Question: Please help me create a html section like below image. i have used div table and created basic structure. But i cannot able implement the vertical line across the centr image.As this is responsive page i cannot able to give fixed values.Please guide me on this
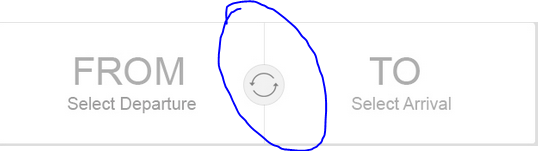
Answer: Assuming the icon is an image, you should know sizes in px, right?
Then, wrap everything inside a parent element, the icon and the table itself, like the example shown here.
'''
.parent {
position: relative;
}
.parent table {
width: 100%;
border-spacing: 0;
border-collapse: collapse;
}
.icon {
display: block;
position: absolute;
left: 50%;
top: 50%;
margin-left: -32px;
margin-top: -32px;
width: 64px;
height: 64px;
background: #e5e5e5
url(https://cdn4.iconfinder.com/data/icons/nature-and-ecology/128/Nature__Eco_water_reuse-64.png) no-repeat;
border-radius: 32px;
}
.left,
.right {
border: 1px solid #252122;
text-align: center;
padding: 15px;
width: 50%;
vertical-align: middle;
}
table span {
display: block;
}
table td span:first-child {
font-size: 48px;
}
'''
'''
<!-- Transparent icon by iconfinder.com, example only -->
<div class="parent">
<!--Positioned absolute, image transparent, css background set manually-->
<div class="icon"></div>
<table>
<td class="left">
<span>FROM</span>
<span>Select Departure</span>
</td>
<td class="right">
<span>TO</span>
<span>Select Arrival</span>
</td>
</table>
</div>
'''